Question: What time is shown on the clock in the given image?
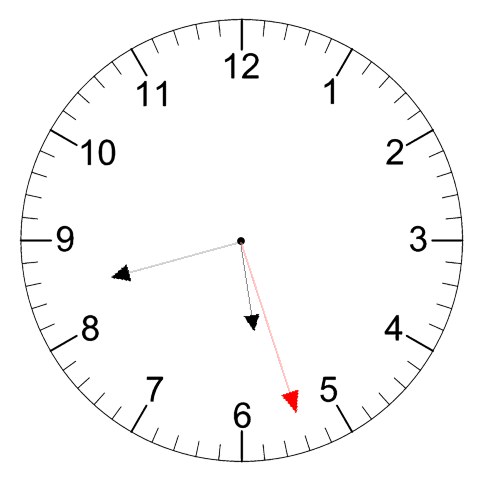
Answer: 05:42:27